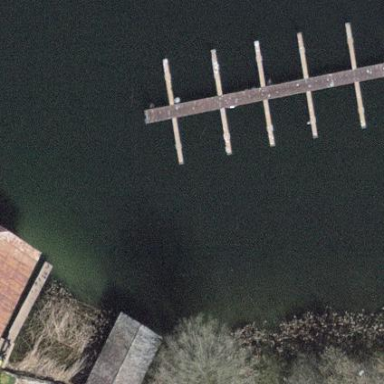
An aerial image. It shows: Boatyard located near waterway.